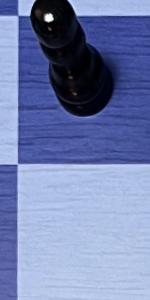
Label: Empty